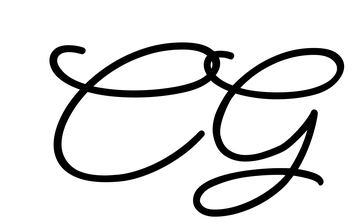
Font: MeowScript-Regular